Question:
How to make it show large numbers in QTableView like <PHONE> and not as 1.02342e+10?
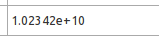
Answer: The standard answer for changing how a view displays its data is to investigate your own <URL>.